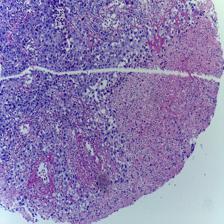
Diagnosis: OSCC